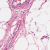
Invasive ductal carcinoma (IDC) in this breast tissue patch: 0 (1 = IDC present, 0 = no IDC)